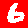
Digit: 6